Question: so I have a set of images that on a big screen are not using the image slider. And when the screen goes below a certain width, the image slider is initiated.
At the moment, when I resize the window manually and play around dragging the size around it works well.
But, if I resize the window to a small size and hit 'F5' then what should happen is that the page automatically recognises that it needs to initiate the image slider. What does happen is that the images load like this below and not an interactive image slider.
So the problem is that if the page is already under 939 then the bxSlider functionality doesn't work. It will put the images into a bullet-pointed list as below without actually adding the interactivity. It will also not deactivate the bxSlider when the screen is resized to above 939.

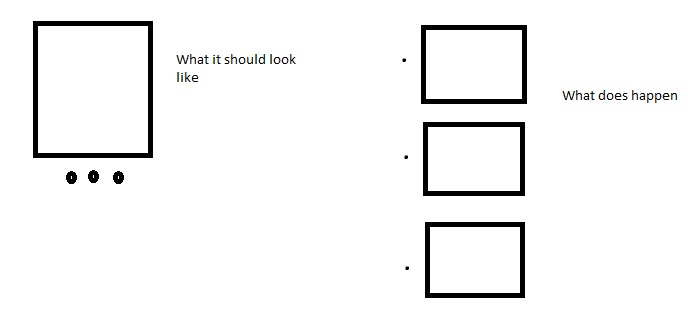
Answer: It sounds like you're using the 'resize' event to trigger your code. The reason that doesn't work when you refresh at a small size is that after the page loads, you don't resize it again, so the resize event doesn't fire.
Resizing only triggers when you manually grow/shrink the browser, without refreshing the page.
To fix it, just trigger your current function on first page load (I can't see the code here, but presumably it checks the current browser dimensions and updates the page accordingly? If so, entirely safe and sensible to run at the start of page load).